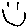
Label: smiley face